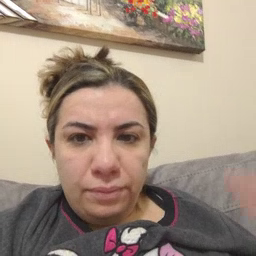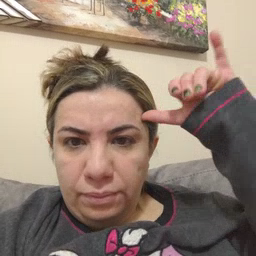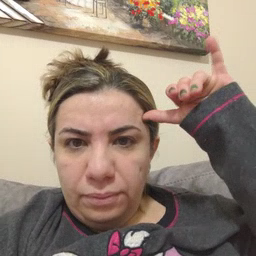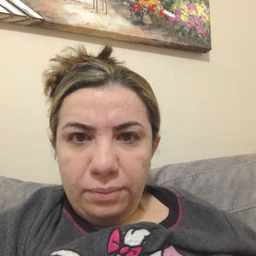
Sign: cow